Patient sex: M
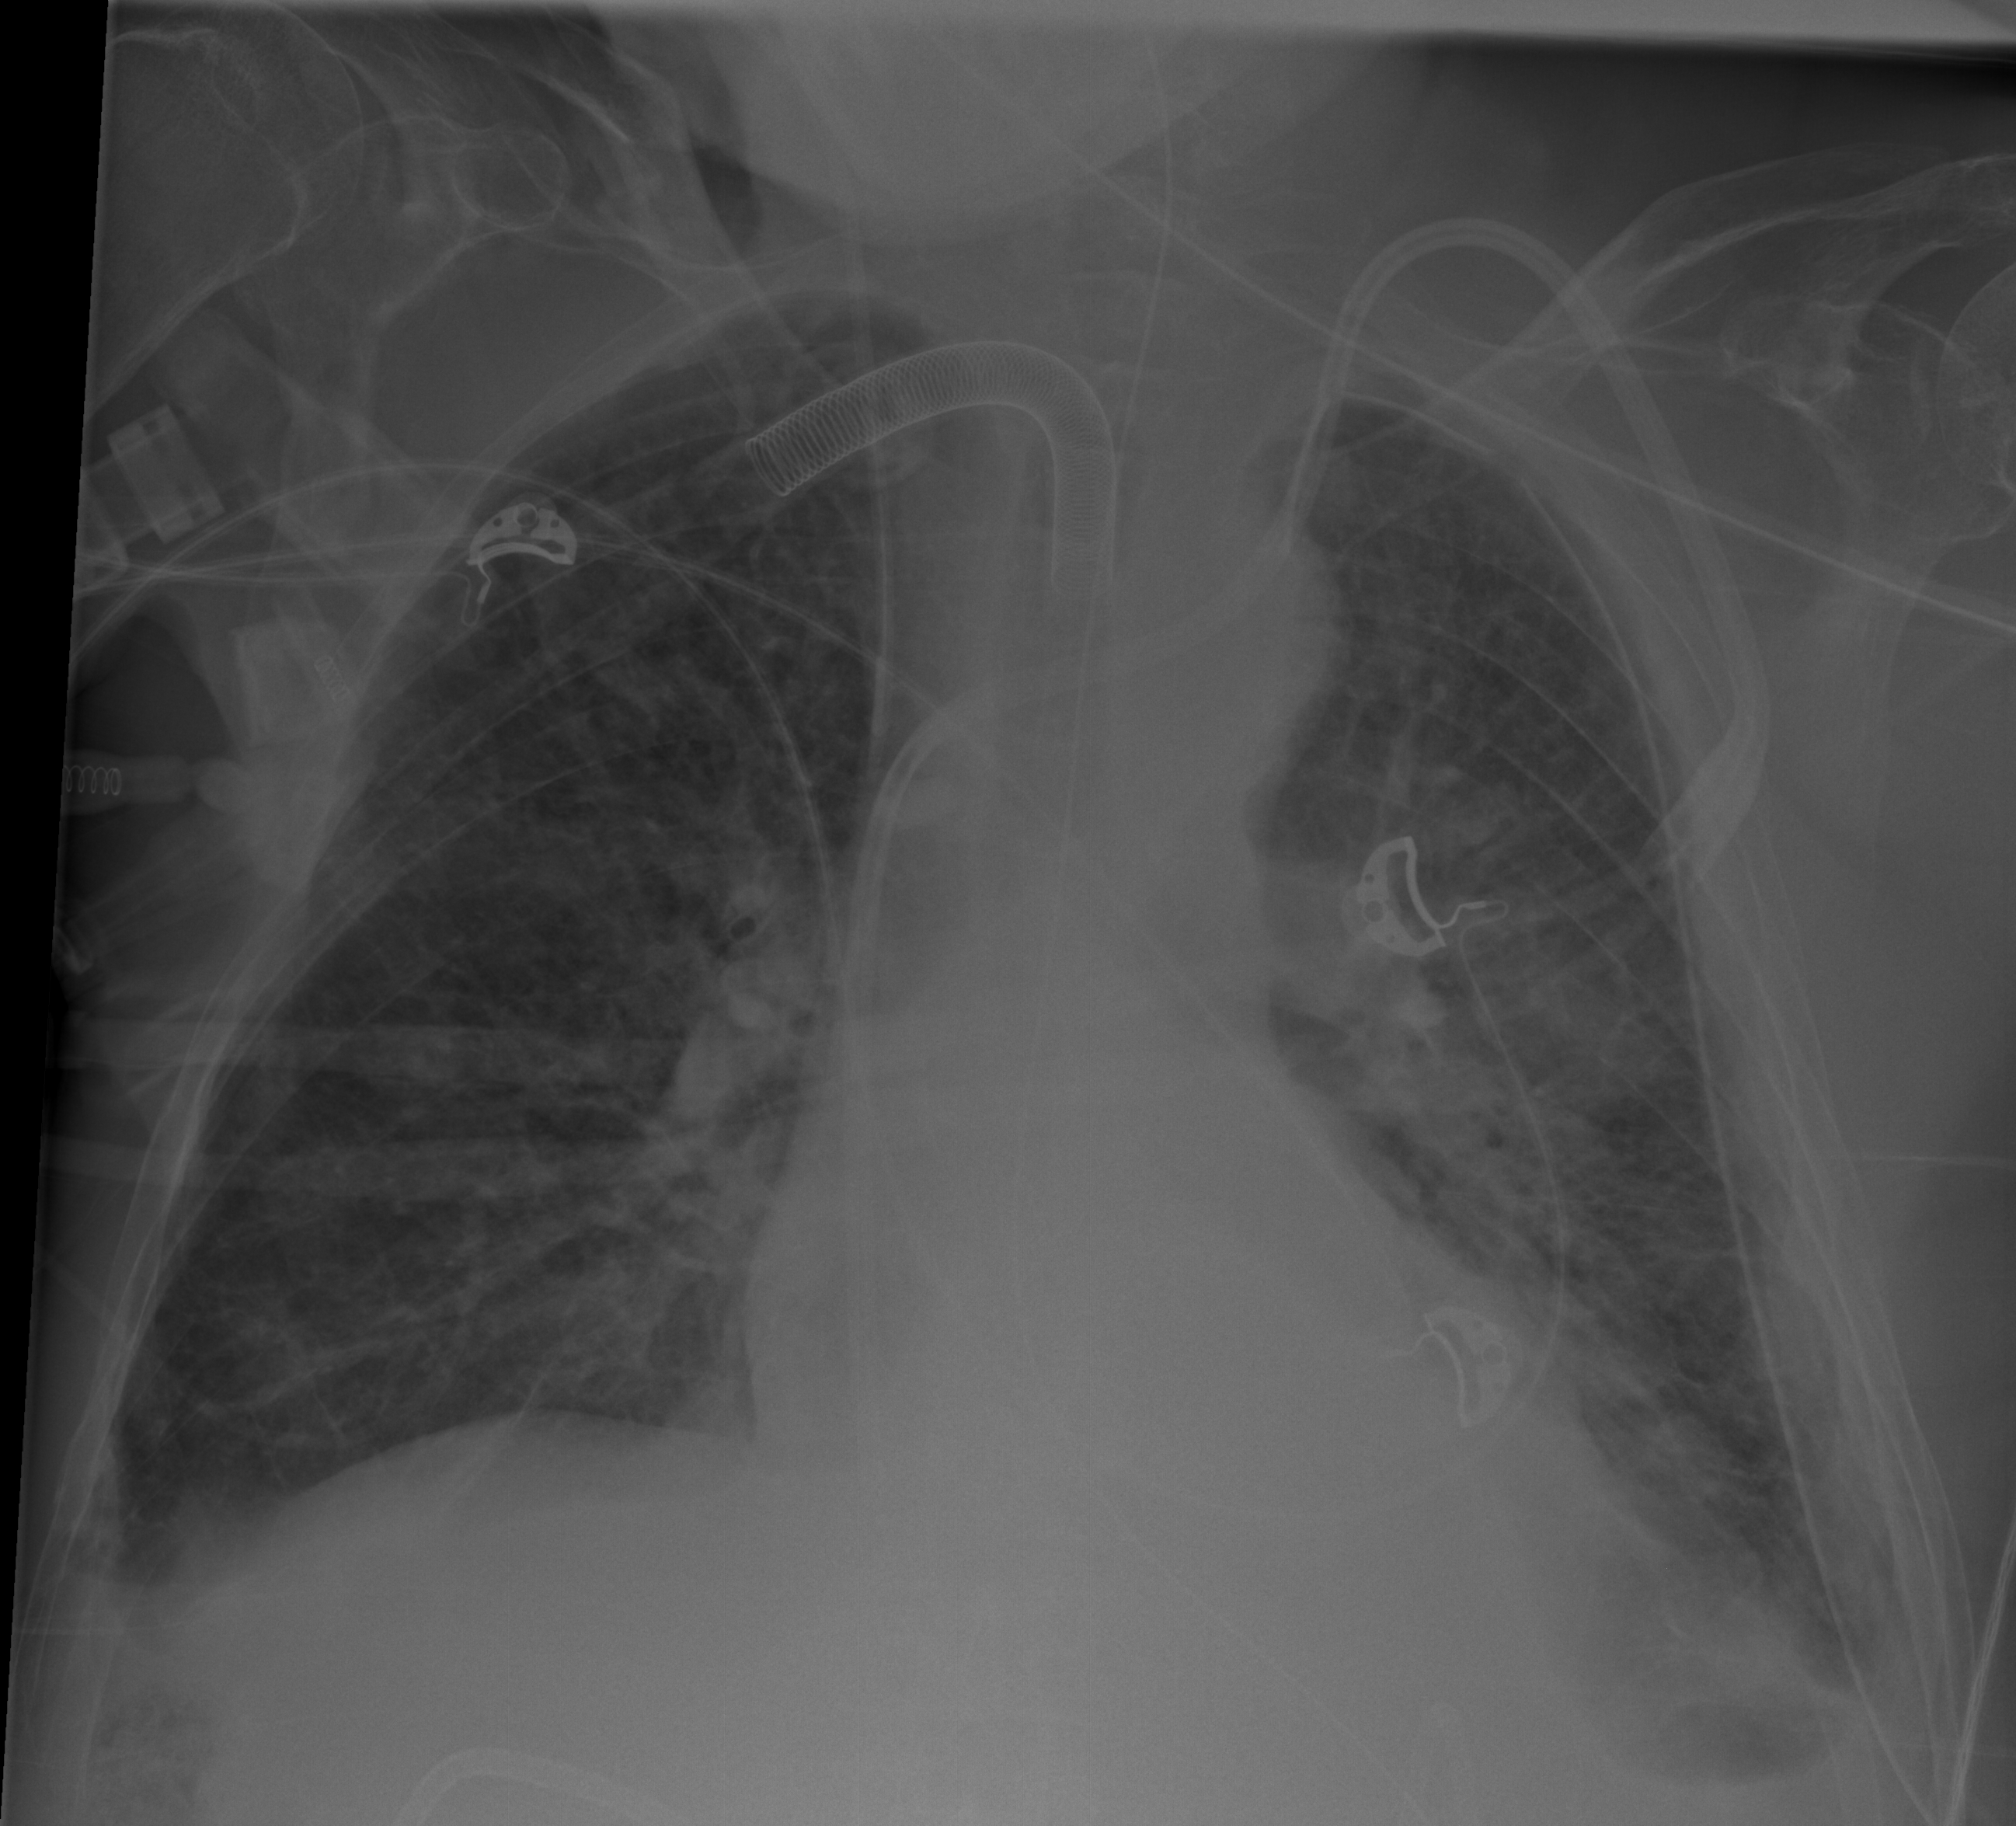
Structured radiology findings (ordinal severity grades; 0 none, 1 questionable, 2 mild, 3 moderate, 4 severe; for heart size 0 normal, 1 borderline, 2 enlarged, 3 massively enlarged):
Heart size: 2
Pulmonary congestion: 2
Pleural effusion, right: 2
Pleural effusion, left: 2
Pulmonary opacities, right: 1
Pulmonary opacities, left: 2
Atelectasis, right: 2
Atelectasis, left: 2